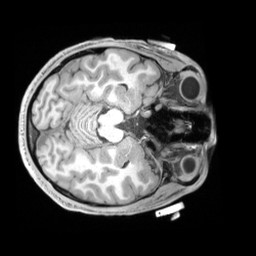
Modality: T1w
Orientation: axial
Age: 25
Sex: male
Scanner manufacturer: siemens
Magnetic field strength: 3 T
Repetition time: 2.2 s
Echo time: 0.00218 s